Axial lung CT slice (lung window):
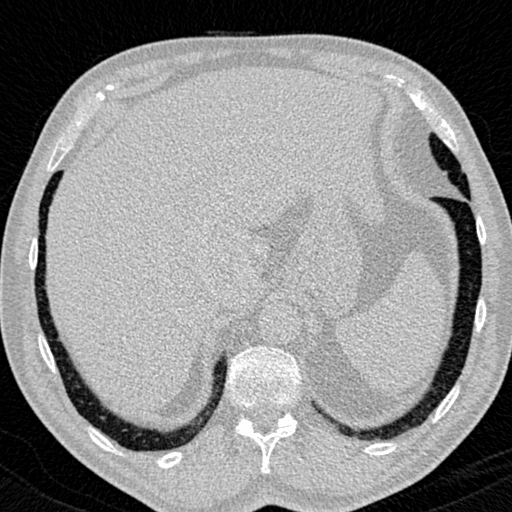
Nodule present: no